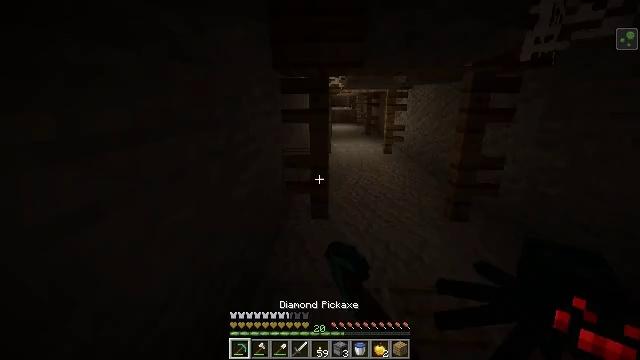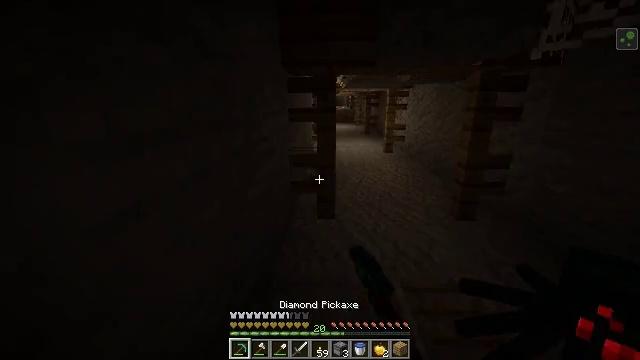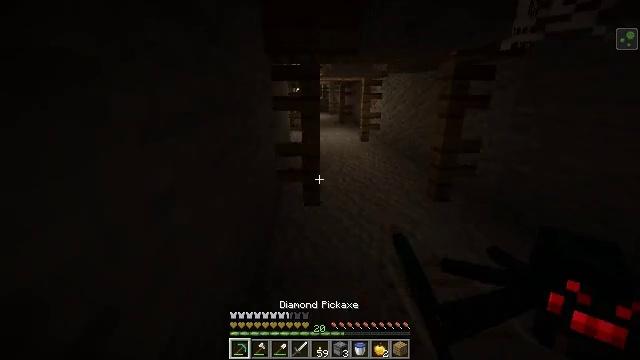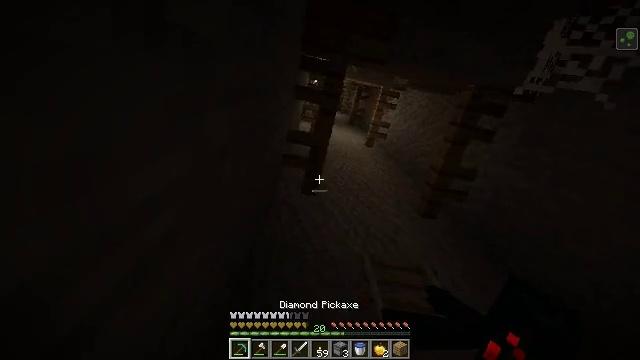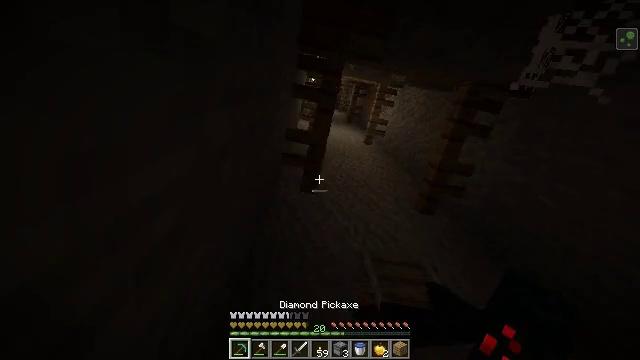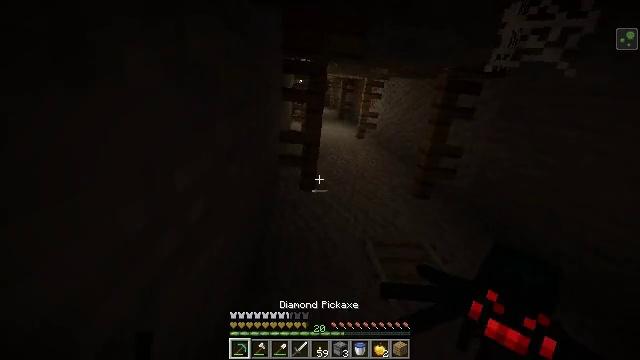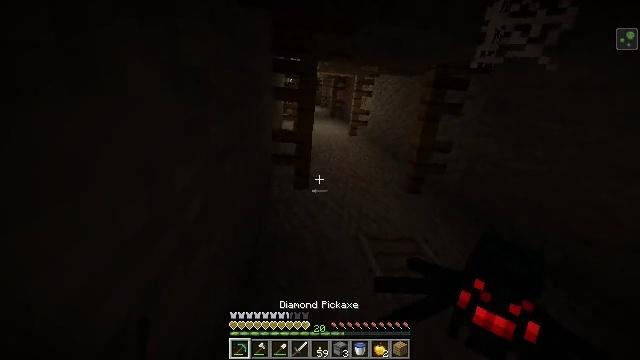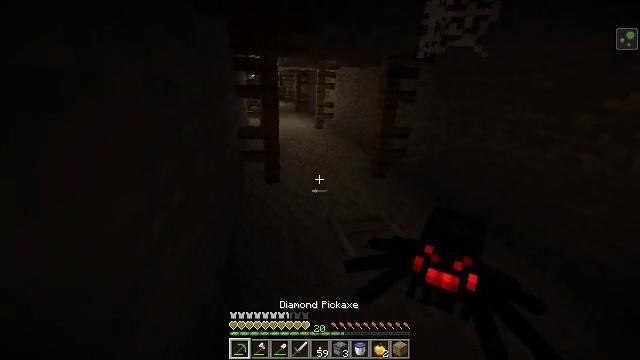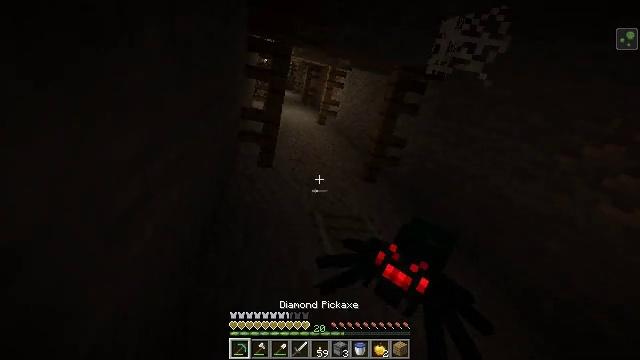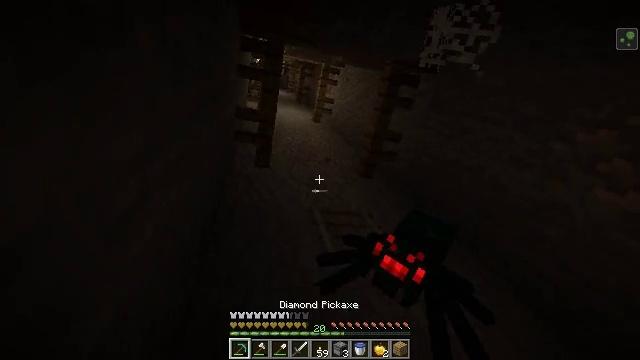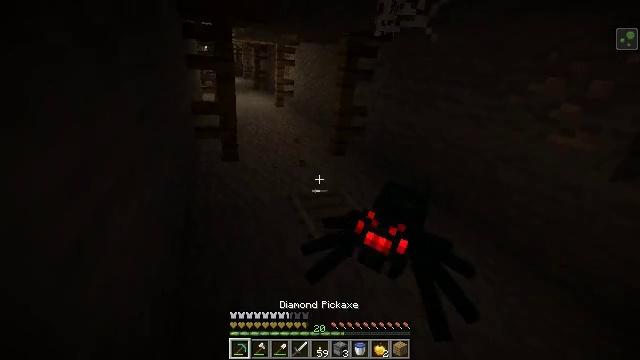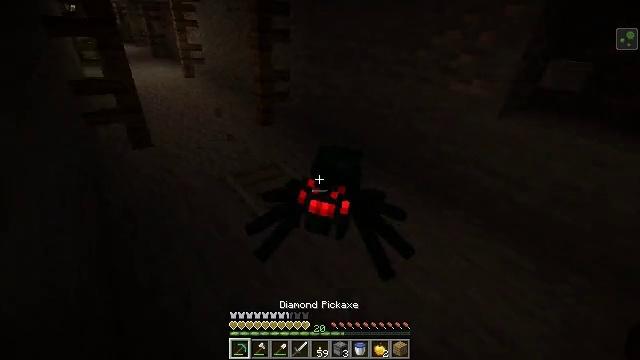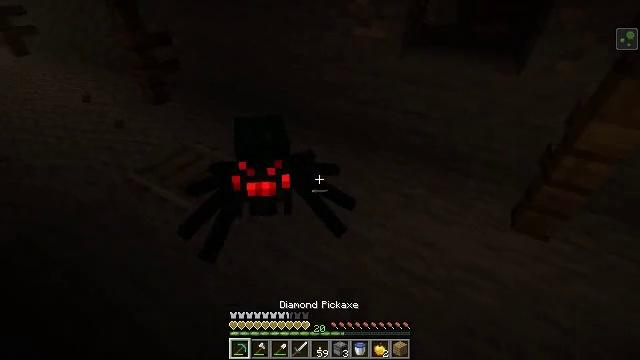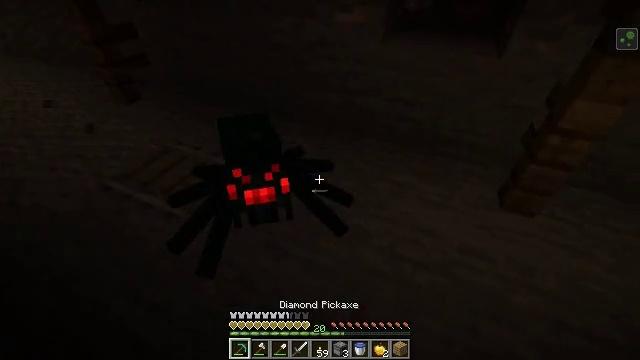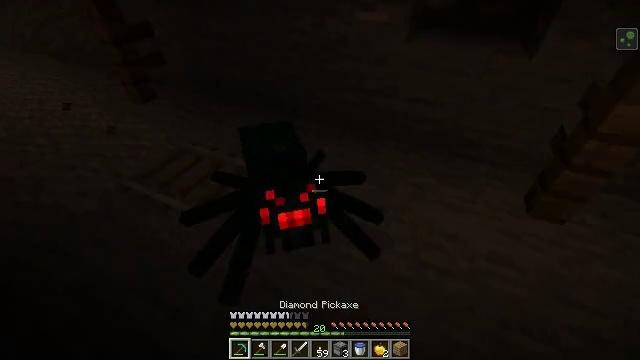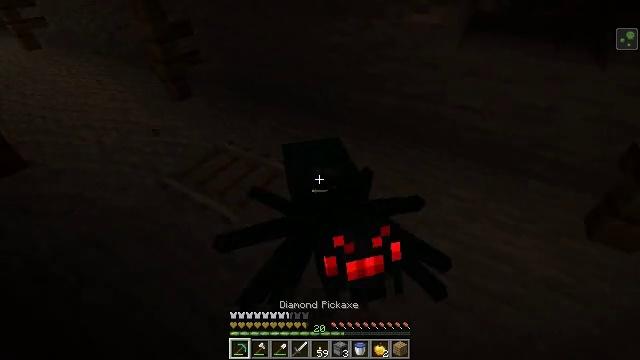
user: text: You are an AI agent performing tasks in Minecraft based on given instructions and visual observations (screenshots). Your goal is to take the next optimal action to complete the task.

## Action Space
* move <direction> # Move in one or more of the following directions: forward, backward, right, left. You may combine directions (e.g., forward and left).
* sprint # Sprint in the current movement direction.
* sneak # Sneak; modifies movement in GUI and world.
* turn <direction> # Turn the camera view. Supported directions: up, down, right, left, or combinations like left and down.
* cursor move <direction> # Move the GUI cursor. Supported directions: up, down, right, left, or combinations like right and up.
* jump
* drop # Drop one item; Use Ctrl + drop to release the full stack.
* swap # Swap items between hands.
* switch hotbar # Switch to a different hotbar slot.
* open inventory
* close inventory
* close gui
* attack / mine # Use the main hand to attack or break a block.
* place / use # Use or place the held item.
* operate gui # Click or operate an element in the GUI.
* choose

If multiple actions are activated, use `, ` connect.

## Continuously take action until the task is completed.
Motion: motion action
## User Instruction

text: Break the rail off the ground.
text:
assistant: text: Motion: move back and move left
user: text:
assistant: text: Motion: move back and move left, turn right and down
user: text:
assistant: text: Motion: move back and move left, turn right, attack / mine
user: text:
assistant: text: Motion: move back, attack / mine
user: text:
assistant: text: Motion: move back, attack / mine
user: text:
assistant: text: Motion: move back, turn right
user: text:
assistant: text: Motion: turn right
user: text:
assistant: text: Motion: move left, turn right
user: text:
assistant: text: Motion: move left, attack / mine
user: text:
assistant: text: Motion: move left, turn right and down, attack / mine
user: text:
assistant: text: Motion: move left, turn right and down
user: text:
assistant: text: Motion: move left, turn right and down
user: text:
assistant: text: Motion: move left, turn right and down, attack / mine
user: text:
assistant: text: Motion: move left, turn left, attack / mine
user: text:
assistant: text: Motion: move left, turn left
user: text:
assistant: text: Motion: move left, turn left and down, attack / mine
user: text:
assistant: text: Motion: move left, turn left, attack / mine
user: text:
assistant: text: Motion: attack / mine
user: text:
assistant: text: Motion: attack / mine
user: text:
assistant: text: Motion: turn right, attack / mine
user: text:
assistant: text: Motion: turn right and down, attack / mine
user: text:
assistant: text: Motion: turn right and down, attack / mine
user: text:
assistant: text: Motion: turn right and down
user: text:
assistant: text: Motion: attack / mine
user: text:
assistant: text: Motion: attack / mine